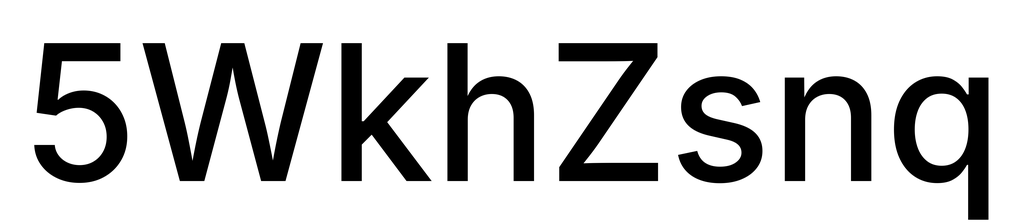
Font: Inter_Medium